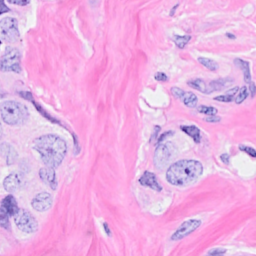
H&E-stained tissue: Breast